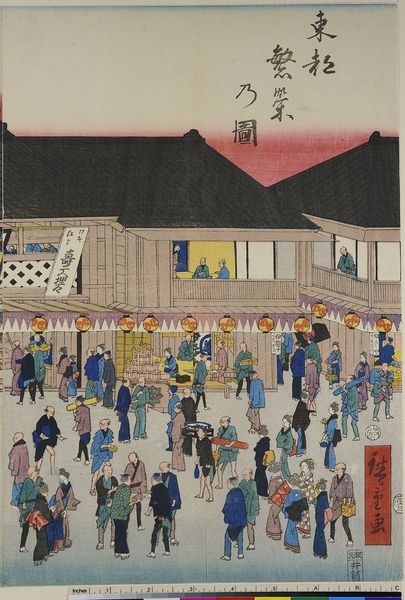
Titel: Das Morita-Theater, aus der Serie: Bilder des Wohlstands der Osthauptstadt
Künstler: Utagawa Hiroshige
Standort: Hamburg
Institution: Museum für Kunst und Gewerbe Hamburg
Schlagwörter: menschen, fest, theater, farbig, holzschnitt, japan, druckgraphik, druckgrafik, treffen, leben, zeit, farbholzschnitt, zusammenkunft, edo, japanischer holzschnitt, reproduktionen, druckerzeugnisse, straßen, plätze, theateraufführung, ukiyo